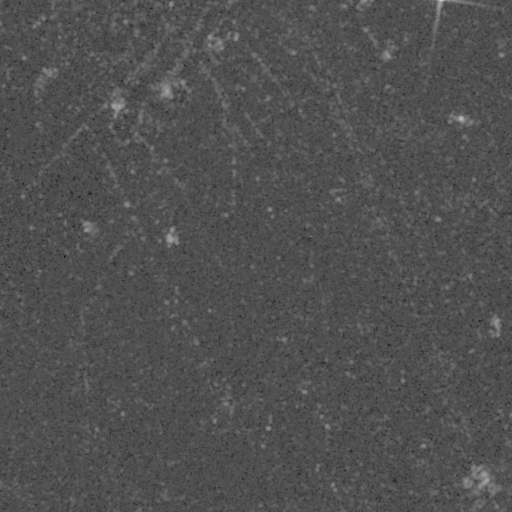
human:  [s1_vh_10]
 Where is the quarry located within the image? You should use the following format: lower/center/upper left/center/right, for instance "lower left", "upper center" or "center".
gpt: The quarry is located in the upper left of the image.
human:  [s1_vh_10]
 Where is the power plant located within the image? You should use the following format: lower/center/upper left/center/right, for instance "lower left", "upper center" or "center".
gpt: There is no power plant in the image.

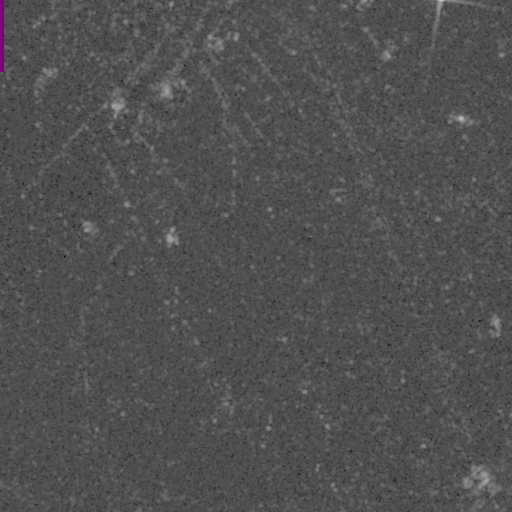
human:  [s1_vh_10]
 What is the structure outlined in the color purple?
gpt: The structure outlined in purple is a quarry.
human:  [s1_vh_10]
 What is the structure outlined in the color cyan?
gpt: There is no cyan outline.